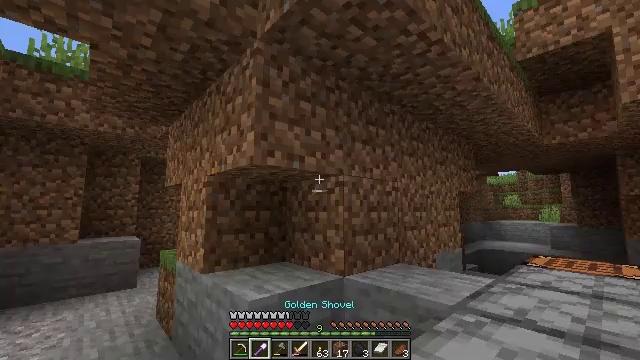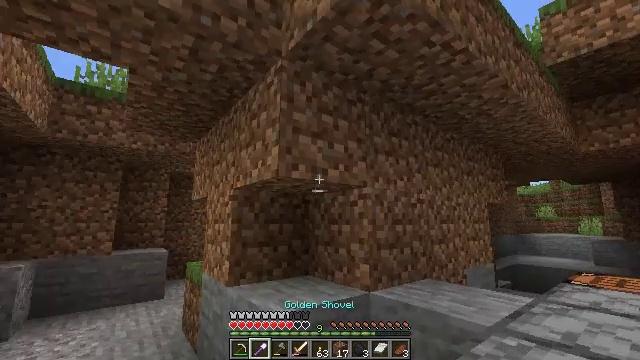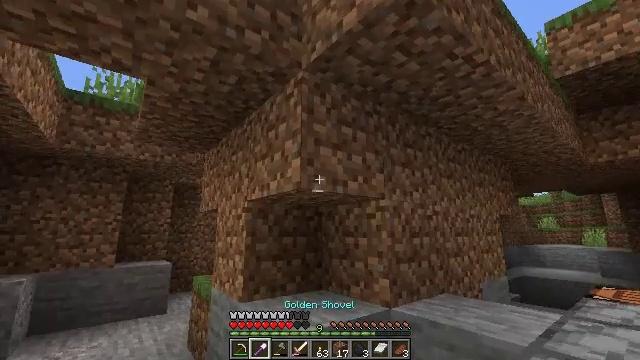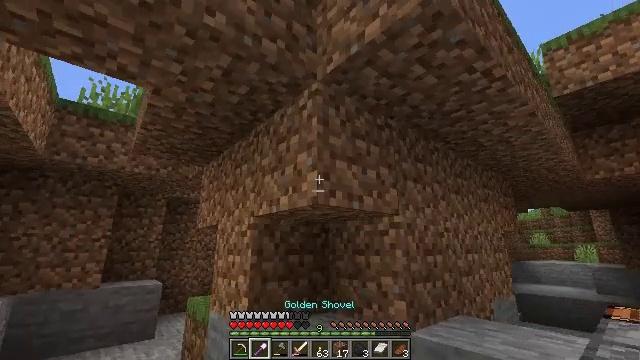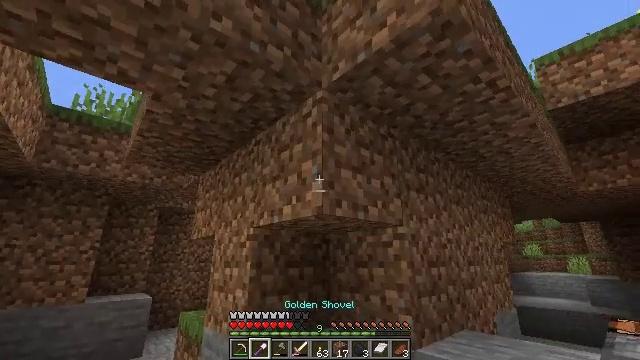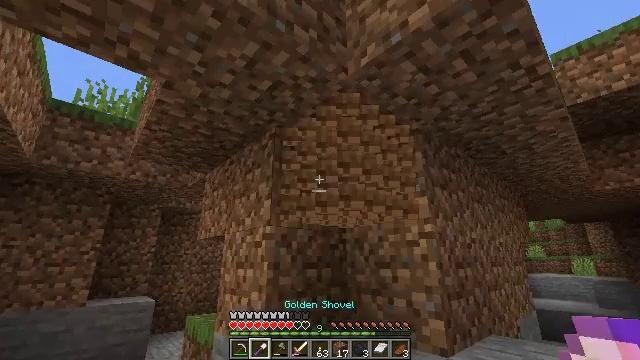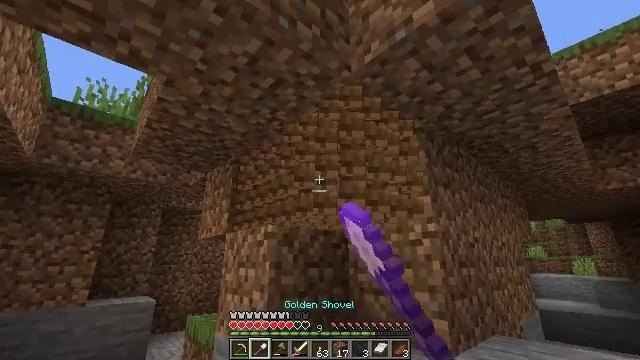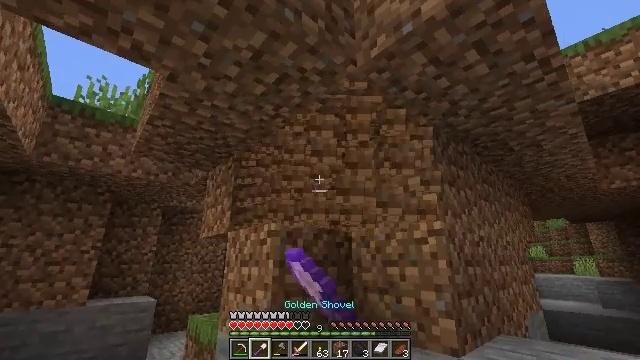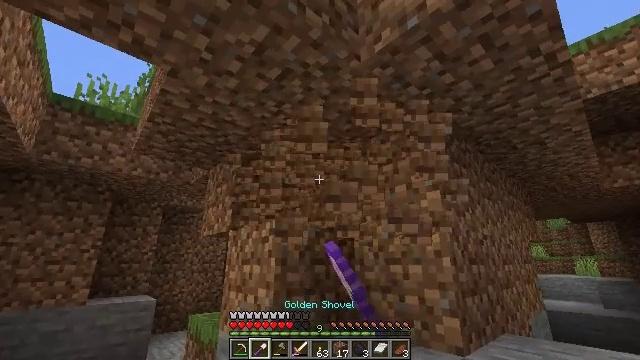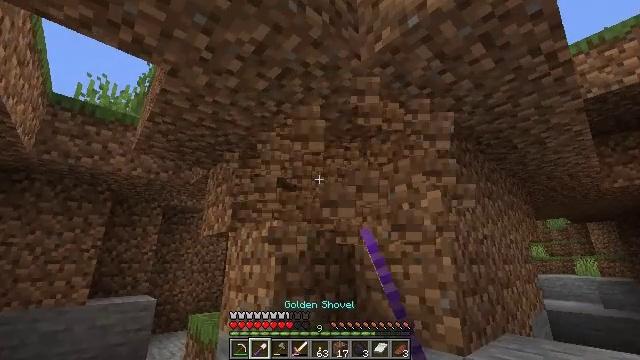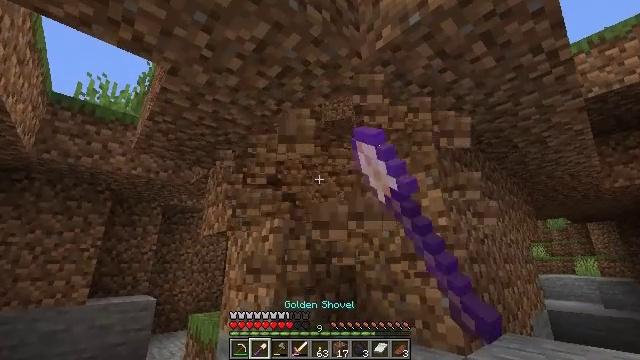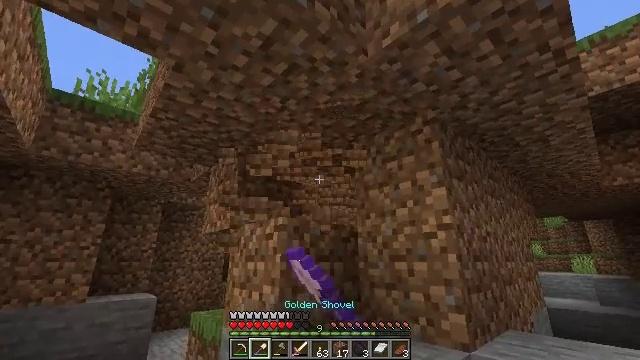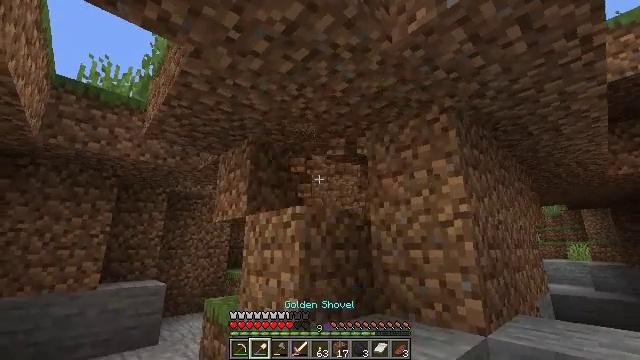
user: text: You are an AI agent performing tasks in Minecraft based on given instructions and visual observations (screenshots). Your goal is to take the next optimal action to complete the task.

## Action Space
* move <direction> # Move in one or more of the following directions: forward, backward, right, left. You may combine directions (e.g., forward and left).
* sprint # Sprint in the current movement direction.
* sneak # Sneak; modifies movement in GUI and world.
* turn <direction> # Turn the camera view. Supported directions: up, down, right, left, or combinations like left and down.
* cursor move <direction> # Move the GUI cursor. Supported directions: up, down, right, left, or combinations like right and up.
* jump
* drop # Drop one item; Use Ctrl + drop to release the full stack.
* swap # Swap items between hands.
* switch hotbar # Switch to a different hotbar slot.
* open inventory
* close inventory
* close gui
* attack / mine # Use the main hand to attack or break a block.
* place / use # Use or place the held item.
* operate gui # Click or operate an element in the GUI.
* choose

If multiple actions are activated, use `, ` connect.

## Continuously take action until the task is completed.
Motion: motion action
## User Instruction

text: Collect dirt by holding left button.
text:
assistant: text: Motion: move left, turn left and up
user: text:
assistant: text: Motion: move forward and move left, turn up
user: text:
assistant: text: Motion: move forward and move left, turn right and up
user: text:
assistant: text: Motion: move forward and move left, turn right and up
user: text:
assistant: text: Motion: attack / mine
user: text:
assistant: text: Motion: attack / mine
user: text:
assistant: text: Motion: attack / mine
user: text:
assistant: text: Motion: attack / mine
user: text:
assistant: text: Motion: attack / mine
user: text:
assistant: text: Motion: attack / mine
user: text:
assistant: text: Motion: move left, attack / mine
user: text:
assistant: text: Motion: move left, turn down, attack / mine
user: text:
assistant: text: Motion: attack / mine